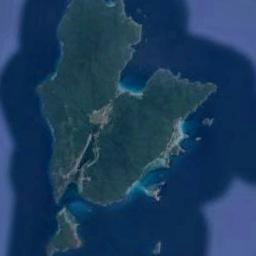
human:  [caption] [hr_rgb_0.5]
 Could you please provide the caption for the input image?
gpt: The irregularly shaped green island is surrounded by blue sea water with mountains with green vegetation on the island .

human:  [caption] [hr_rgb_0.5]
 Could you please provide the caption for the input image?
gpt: A big island and a small island with dense vegetation are surrounded by light blue waters .

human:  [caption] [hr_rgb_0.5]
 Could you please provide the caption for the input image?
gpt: There are lots of trees on the island .

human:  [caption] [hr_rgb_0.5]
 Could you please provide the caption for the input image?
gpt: There are many islands of different sizes .

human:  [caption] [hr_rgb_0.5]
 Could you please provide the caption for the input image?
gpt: The green island is on a blue sea .